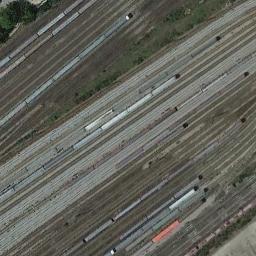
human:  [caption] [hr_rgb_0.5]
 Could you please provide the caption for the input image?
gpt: There are two parallel railway lines here .

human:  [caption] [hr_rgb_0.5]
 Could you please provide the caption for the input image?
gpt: These railways have lots of trains on the tracks .

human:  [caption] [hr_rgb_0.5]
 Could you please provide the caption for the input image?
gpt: There are some trains on the railway .

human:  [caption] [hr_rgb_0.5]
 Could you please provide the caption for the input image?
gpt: Many trains are on the railway .

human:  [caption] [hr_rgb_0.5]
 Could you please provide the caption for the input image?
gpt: There are some trains on the railway .